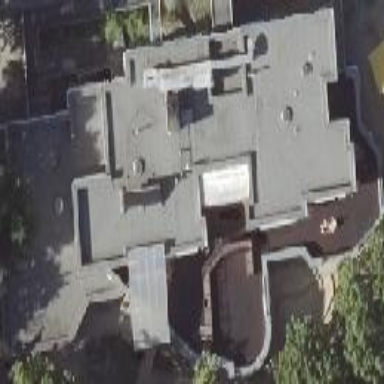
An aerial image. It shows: Kindergarten building.